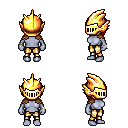
a pixel art fantasy rpg character, female body template, dark elf, purple skin, leather shoulder armor, gold greaves, red pageboy hairstyle, gold helm, bracelets, four views (front, back, left, right), 2x2 character sprite sheet, small pixel art, hard edges, no anti-aliasing